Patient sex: M
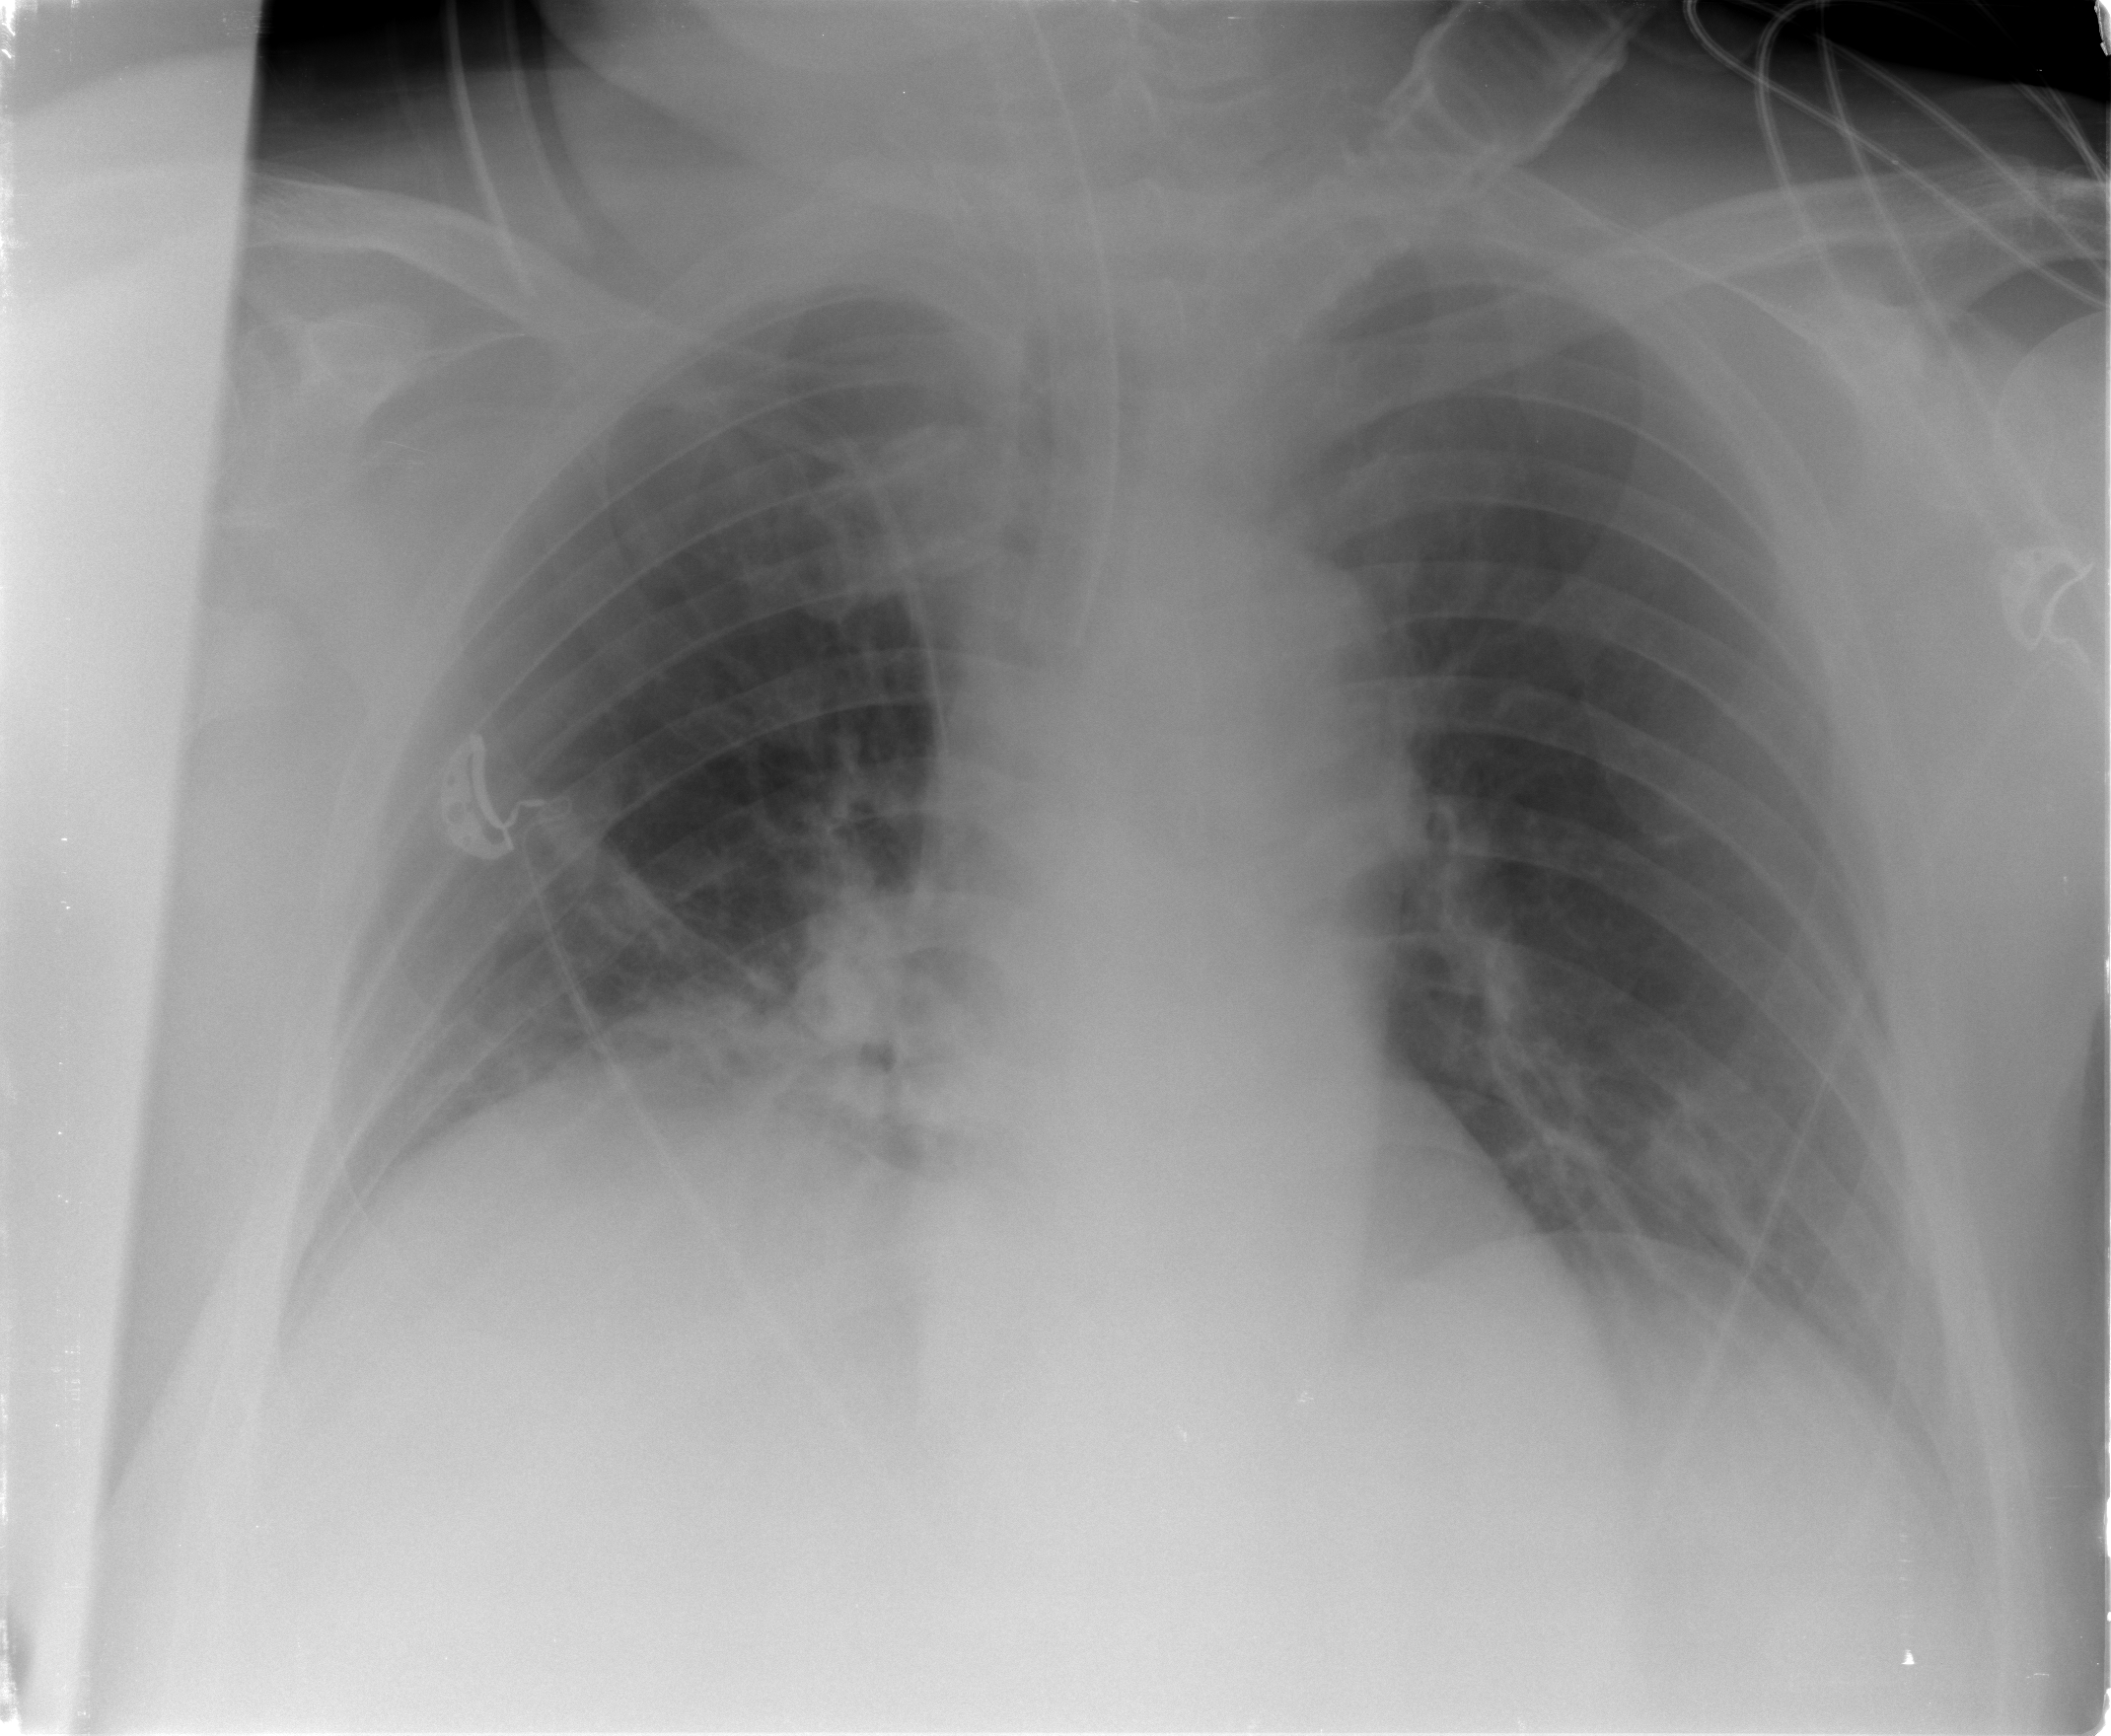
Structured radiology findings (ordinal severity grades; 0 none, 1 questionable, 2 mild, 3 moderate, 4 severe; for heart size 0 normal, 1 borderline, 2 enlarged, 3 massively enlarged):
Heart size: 0
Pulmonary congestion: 0
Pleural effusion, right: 0
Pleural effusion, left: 0
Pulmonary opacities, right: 1
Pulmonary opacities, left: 1
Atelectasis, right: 2
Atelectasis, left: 2